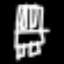
Label: chair